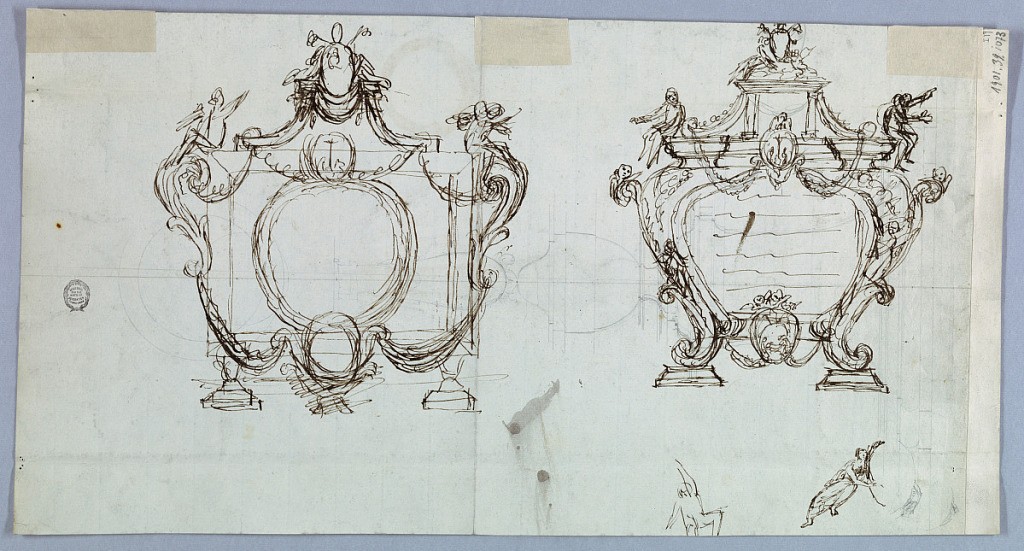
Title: Project for the Elevation of a Monstrance
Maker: Luigi Righetti, Italian, 1780 - 1819
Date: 1801
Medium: Pen and ink, brush and watercolor on paper
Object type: Drawing
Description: The sunburst with seraphs is supported by a column issuing from an urn which rests on a spreading fluted base.